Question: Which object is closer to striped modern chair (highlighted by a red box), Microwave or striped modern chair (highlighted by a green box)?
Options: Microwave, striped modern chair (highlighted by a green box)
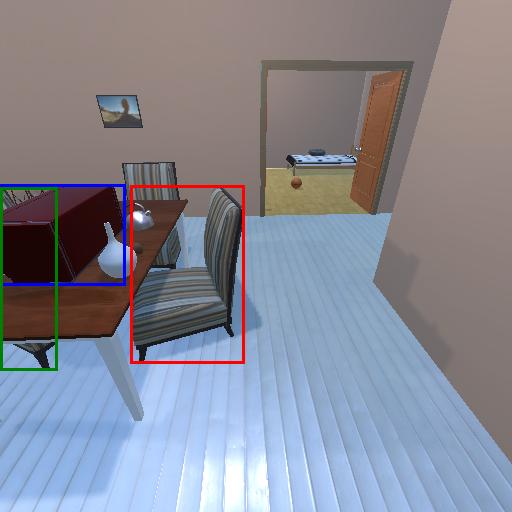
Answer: Microwave